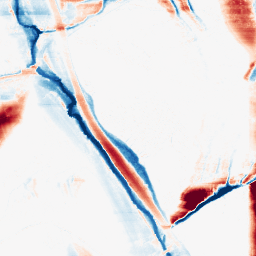
Category: morphological
Decomposition family: morphological_ellipse
Decomposition parameters: operation: average
width: 5
height: 50
Upsampling method: bspline
Upsampling parameters: scale: 8
Upsampling scale: 8